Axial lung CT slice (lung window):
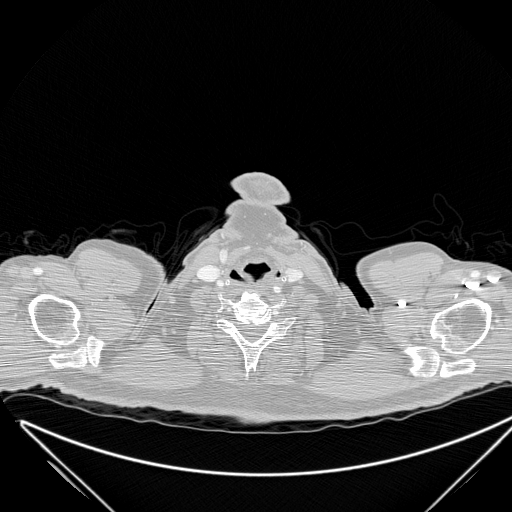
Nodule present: no